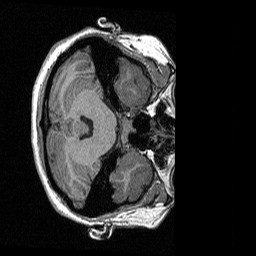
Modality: T1w
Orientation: axial
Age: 37
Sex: female
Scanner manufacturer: siemens
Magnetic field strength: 3 T
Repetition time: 2.3 s
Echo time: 0.00298 s